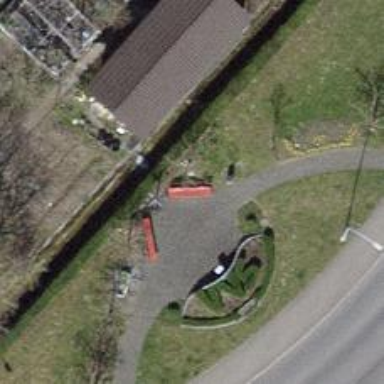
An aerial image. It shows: Red bench.